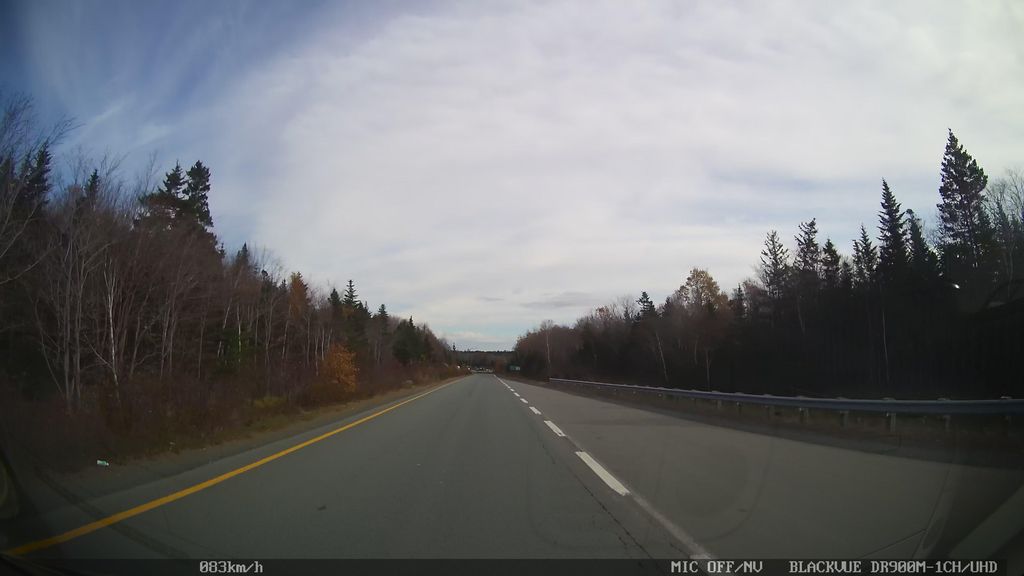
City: halifax